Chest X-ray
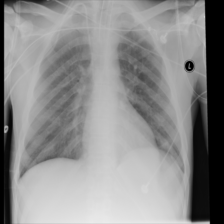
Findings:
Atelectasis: positive
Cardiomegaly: negative
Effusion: negative
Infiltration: negative
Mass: negative
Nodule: negative
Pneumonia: negative
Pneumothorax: negative
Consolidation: negative
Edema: negative
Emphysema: negative
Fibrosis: negative
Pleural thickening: negative
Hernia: negative